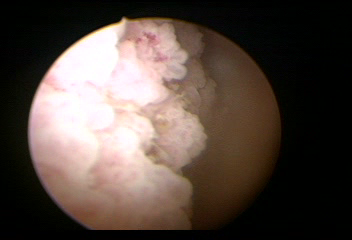
Modality: WLC
Class: Malignant
Subclass: HighGradePapillary
Lesion: L2
Stage: Ta
Morphology: Papillary
Bladder cancer association: Yes
Annotated structures: Tumor